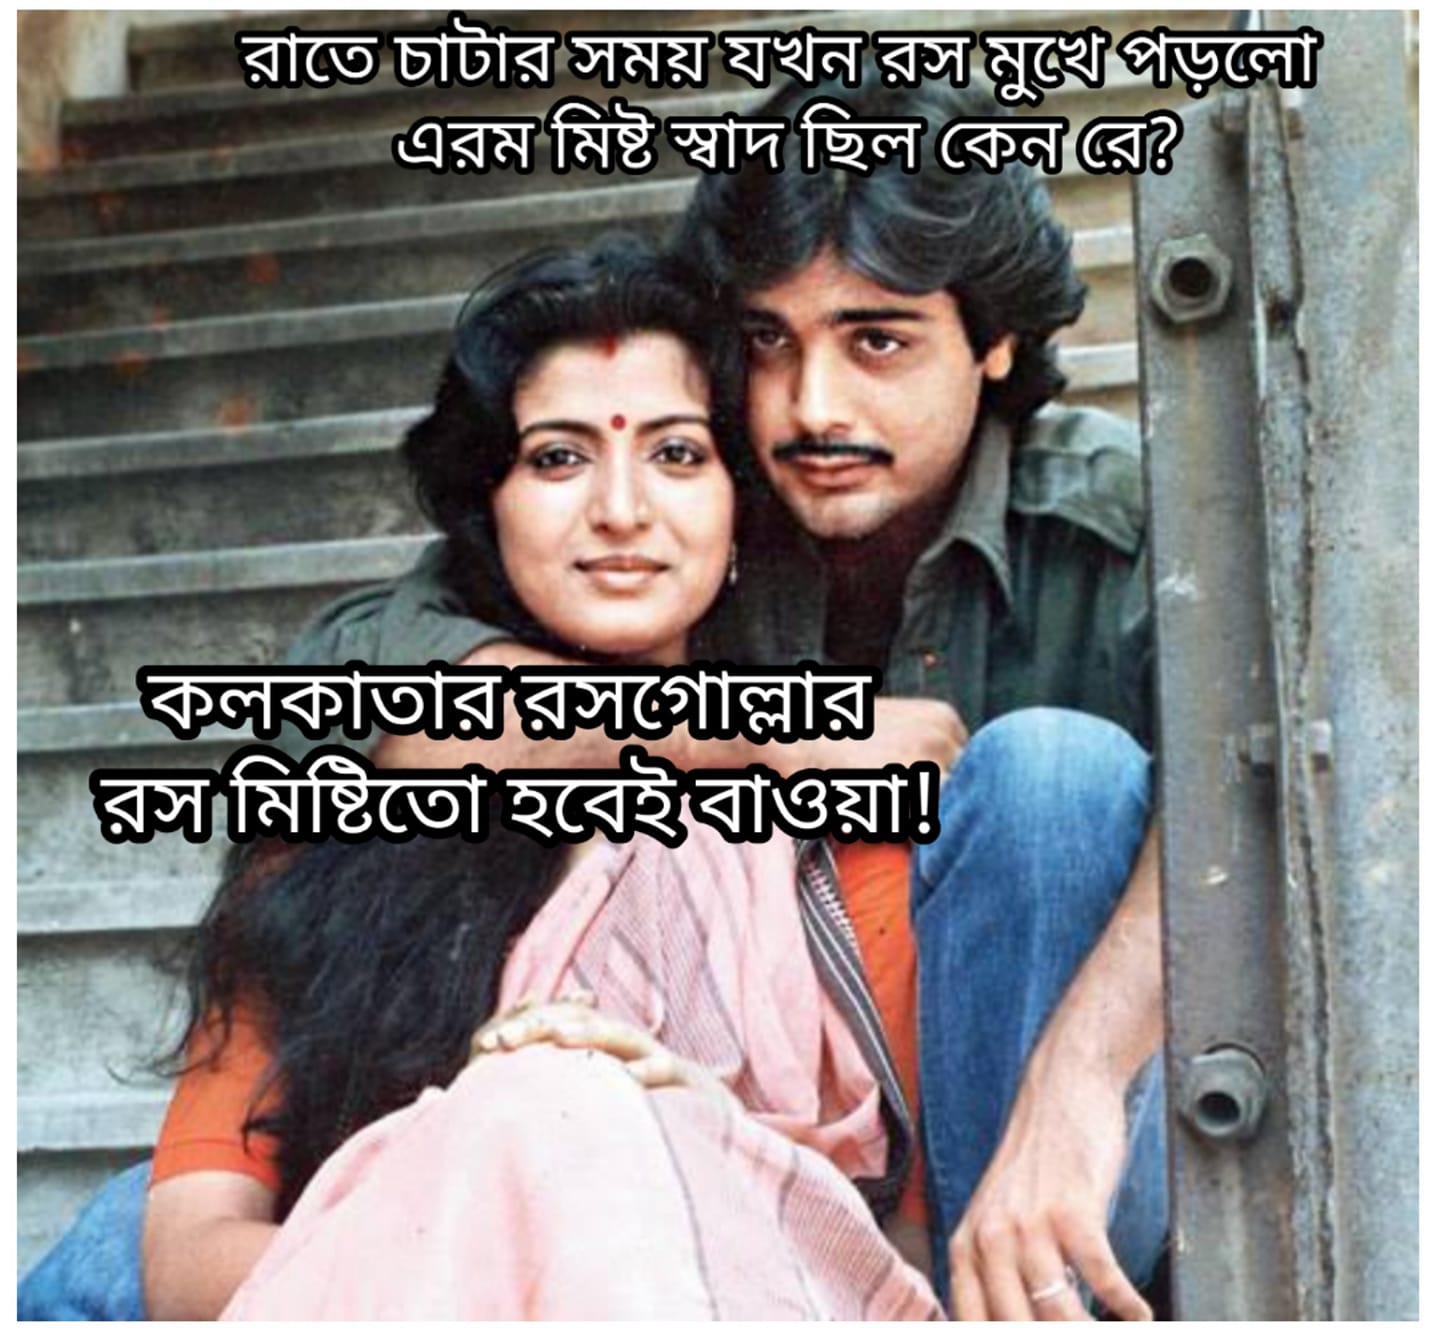
Caption: রাতে চাটার সময় যখন রস মুখে পড়লো এরম মিষ্ট স্বাদ ছিল কেন রে ?   কলকাতার রসগোল্লার রস মিষ্টিতো হবেই বাওয়া !
Label: hate